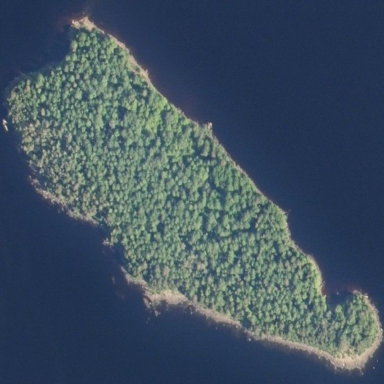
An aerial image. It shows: Islet.